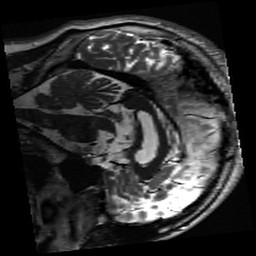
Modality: inplaneT2
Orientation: sagittal